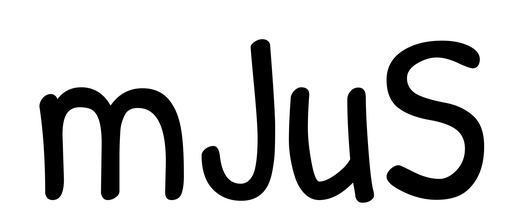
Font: PatrickHand-Regular